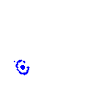
Particle: kaon